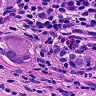
Metastatic tissue present: yes